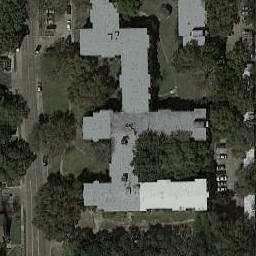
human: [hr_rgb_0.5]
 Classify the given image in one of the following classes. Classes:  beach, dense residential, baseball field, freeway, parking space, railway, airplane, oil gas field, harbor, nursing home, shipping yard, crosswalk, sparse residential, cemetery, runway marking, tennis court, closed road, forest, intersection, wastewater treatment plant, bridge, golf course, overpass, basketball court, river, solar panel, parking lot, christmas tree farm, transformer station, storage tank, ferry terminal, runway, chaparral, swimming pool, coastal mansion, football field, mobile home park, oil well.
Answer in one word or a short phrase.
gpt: nursing home